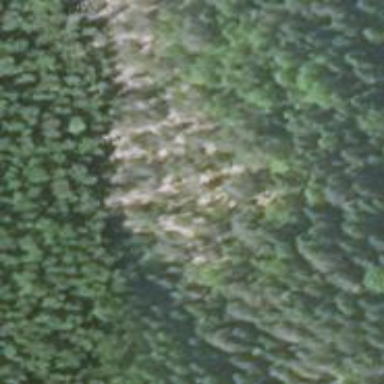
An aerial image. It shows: Natural cliff.